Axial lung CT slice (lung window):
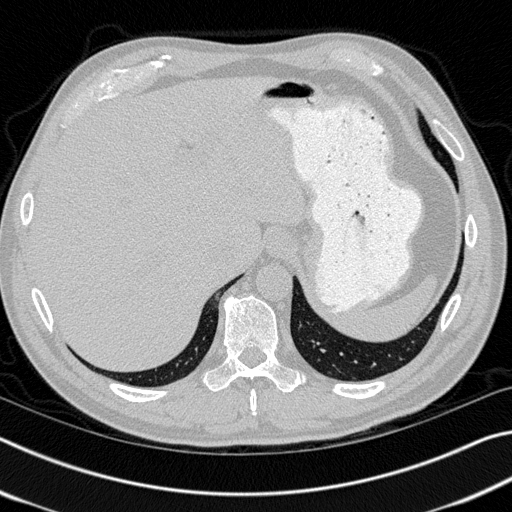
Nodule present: no